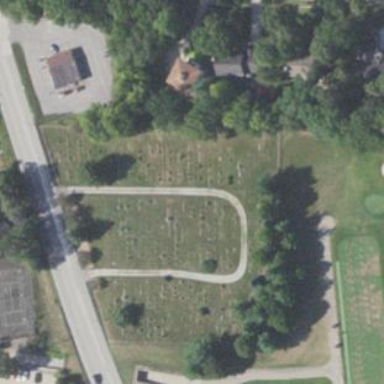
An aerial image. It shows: Cemetery surrounded by fence.